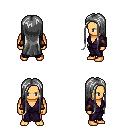
a pixel art fantasy rpg character, male body template, human, tanned skin, purple robe, magenta pants, gray extra-long hairstyle, leather bracers, four views (front, back, left, right), 2x2 character sprite sheet, small pixel art, hard edges, no anti-aliasing